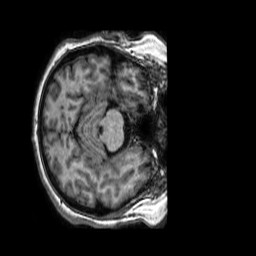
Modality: T1w
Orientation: axial
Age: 64
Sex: female
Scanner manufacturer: philips
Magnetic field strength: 1.5 T
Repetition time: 0.007078 s
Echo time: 0.0032 s